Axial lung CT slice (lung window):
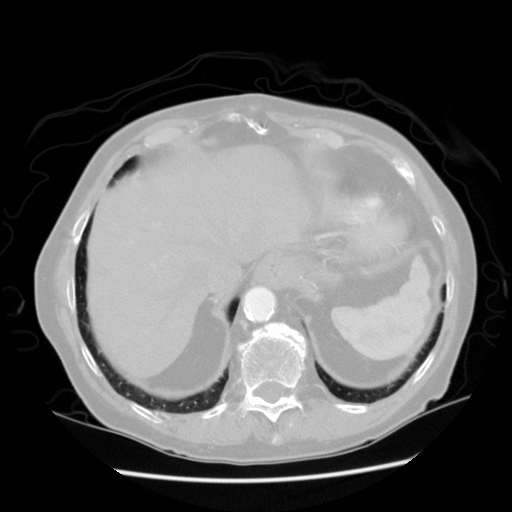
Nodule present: no